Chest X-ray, AP view. Patient: 28 years old, sex M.
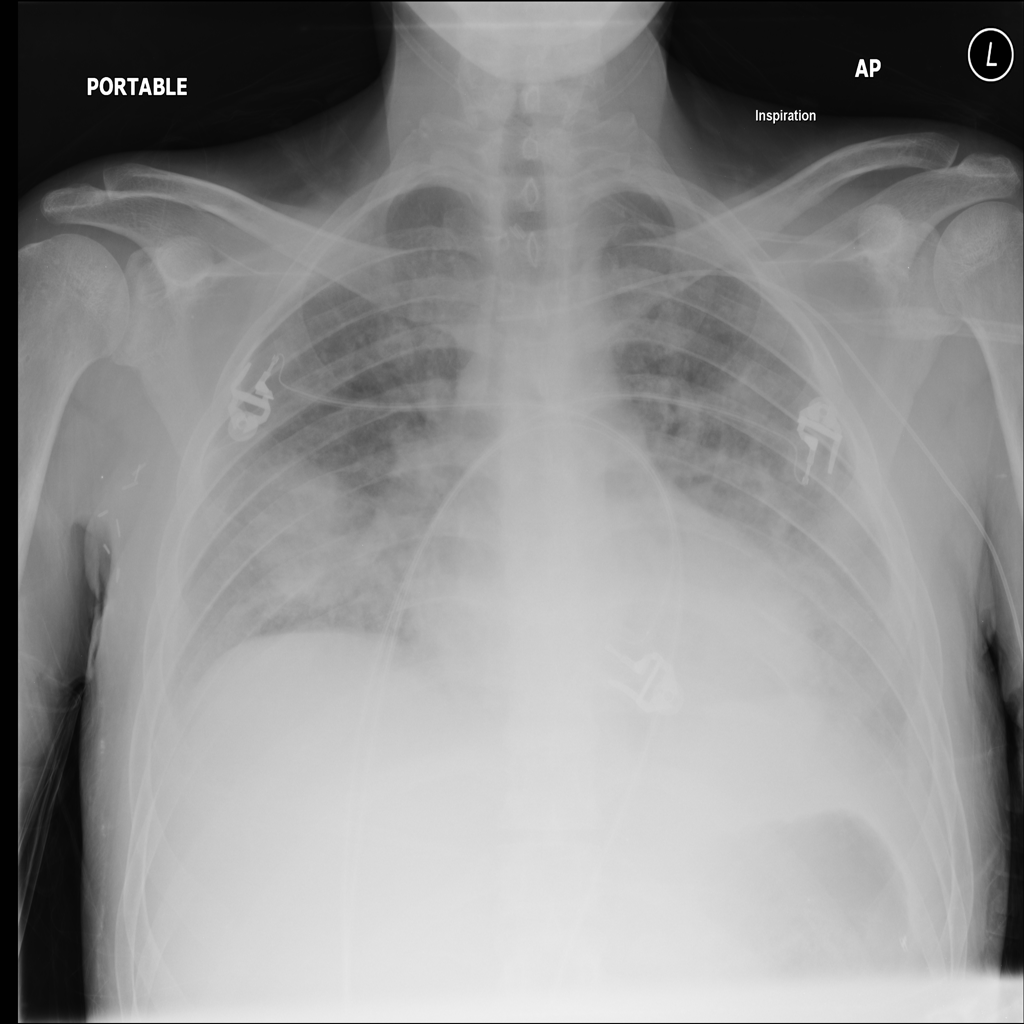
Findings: No Finding